Current action and preconditions to check: path_clear

Your task: For each precondition in the list above, predict whether it will hold at this action.

Consider the current scene as observed from the mobile robot's camera, and analyze the predicted future states of all dynamic agents (e.g., people, animals, vehicles, or any moving entities) within the NEXT SECOND.

IMPORTANT: Only answer "very likely" if you are absolutely certain—based on strong, clear evidence—that a dynamic agent will violate the precondition in the predicted future state. Do NOT answer "very likely" for unlikely, ambiguous, or low-probability risks.

Ask yourself for each precondition: Is there a high probability, with clear and convincing evidence, that the predicted future states of any dynamic agent will interfere with the predicted future state of the currently executing action within the NEXT SECOND, causing that precondition to fail?

Assess the risk level based on these predictions. Use "likely" or "very likely" if motions create a clear risk of interference.

Use "neutral" or "improbable" if agents are nearby but their predicted paths are clearly diverging or non-conflicting.

Failure Risk Categories: "very improbable", "improbable", "neutral", "likely", "very likely"

Answer Format: Output ONLY the probability_of_failure value from these categories: "very improbable", "improbable", "neutral", "likely", "very likely"

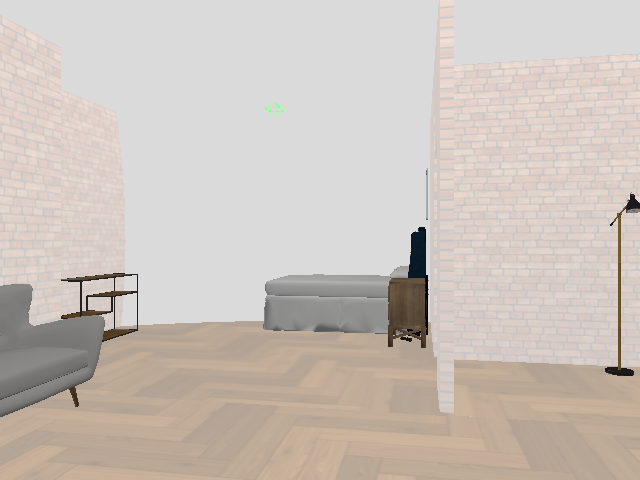

Answer: very improbable